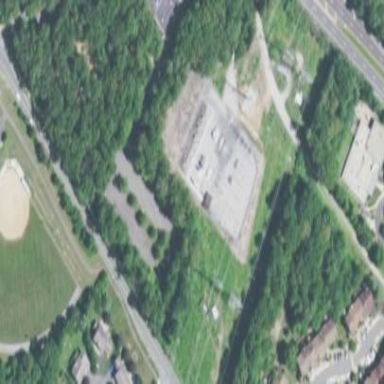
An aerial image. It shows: Power substation.